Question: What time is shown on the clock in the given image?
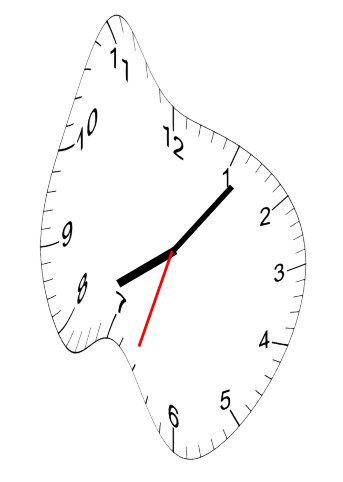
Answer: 08:06:33